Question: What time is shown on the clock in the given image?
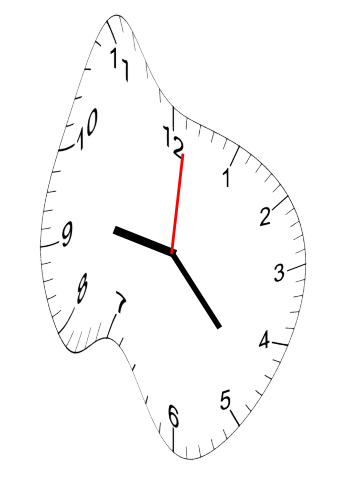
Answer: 09:23:01